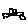
Label: car